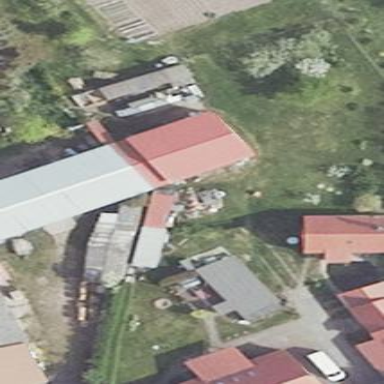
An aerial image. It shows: Building.